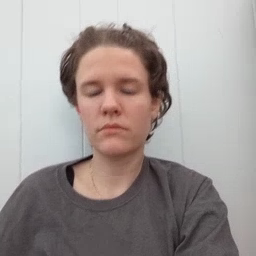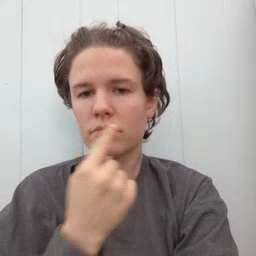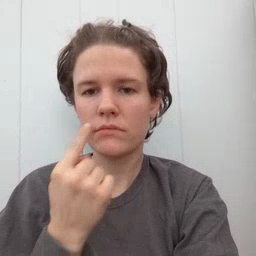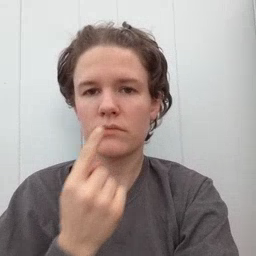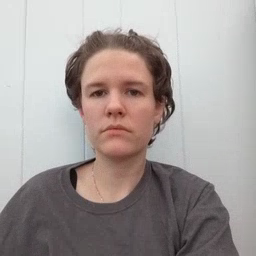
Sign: mouth